Question: I am trying to schedule tasks based on the time they take and the time available for the different days. Here is the code that is partially working:
'''
Sub Scheduling()
Dim Times As Worksheet
Dim tLR, r, c As Long
Set Times = Worksheets("Times")
tLR = Times.Range("C" & Times.Rows.Count).End(xlUp).row + 1
c = 10
For r = 18 To tLR
If Cells(r, 8).Value > Cells(17, c) Then
If Cells(8, c) > Cells(r, 7) Then
Cells(r, 9).Value = Cells(17, c).Value
Cells(r, c).Value = Cells(r, 7).Value
End If
End If
c = c + 1
Next
End Sub
'''
It is not correctly checking the available times and just enters it to the next column that has no times entered on it. I will also give you a screen shot of what is happening.
If you have any queries feel free to ask me.
Thanks in advance for your time helping me.

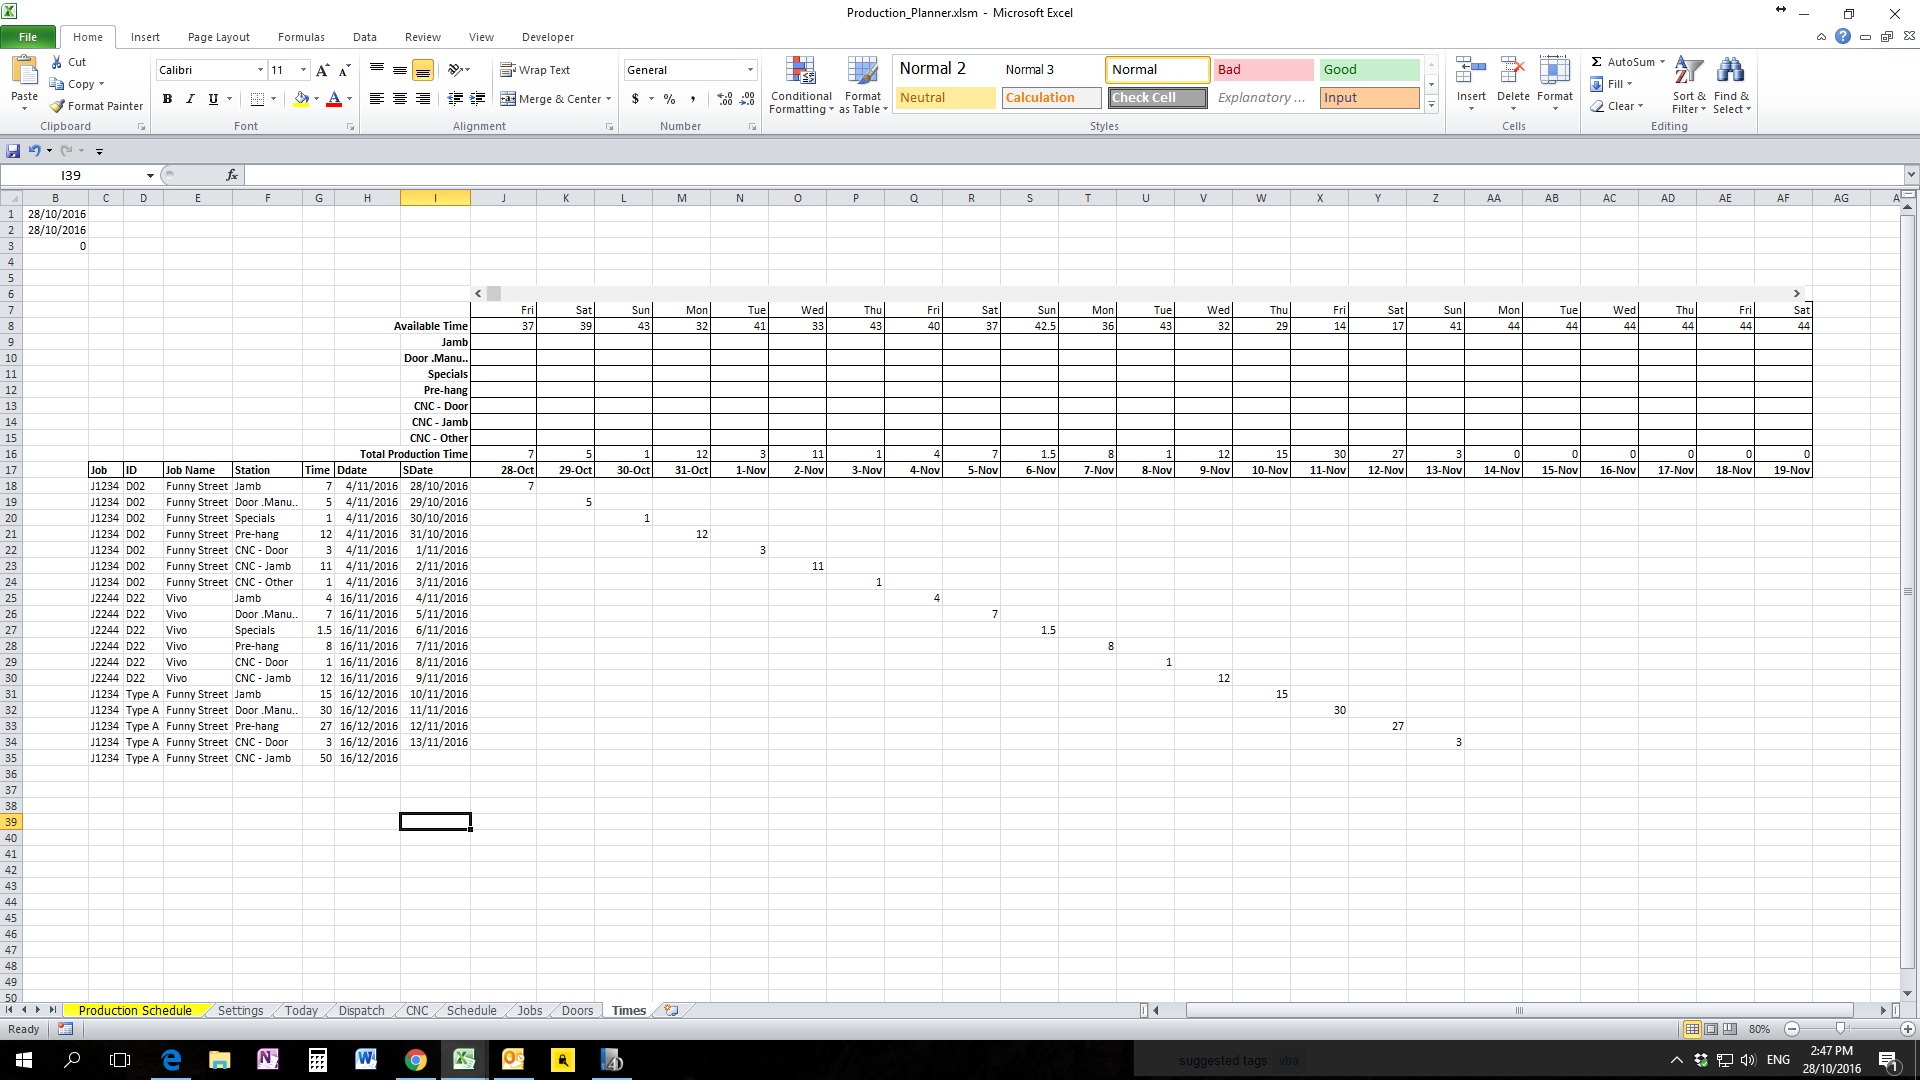
Answer: I think this is at least a to fixing your issues:
'''
Sub Scheduling()
Dim Times As Worksheet
Dim tLR As Long, r As Long, c As Long
Set Times = Worksheets("Times")
tLR = Times.Range("C" & Times.Rows.Count).End(xlUp).row
For r = 18 To tLR
c = 10
Do While Cells(17, c).Value <> ""
If Cells(r, 8).Value > Cells(17, c).Value Then
If Cells(8, c).Value > Cells(r, 7).Value Then
Cells(r, 9).Value = Cells(17, c).Value
Cells(r, c).Value = Cells(r, 7).Value
Exit Do
End If
End If
c = c + 1
Loop
Next
End Sub
'''
---
'''
Sub Scheduling()
Dim Times As Worksheet
Dim tLR As Long, r As Long, c As Long
Dim timeReq As Double
Set Times = Worksheets("Times")
tLR = Times.Range("C" & Times.Rows.Count).End(xlUp).row
For r = 18 To tLR
c = 10
Cells(r, 9).Value = ""
timeReq = Cells(r, 7).Value
Do While Cells(17, c).Value <> ""
If Cells(r, 8).Value > Cells(17, c).Value Then
If Cells(8, c).Value > 0 Then
If Cells(r, 9).Value = "" Then
Cells(r, 9).Value = Cells(17, c).Value
End If
If Cells(8, c).Value >= timeReq Then
Cells(r, c).Value = timeReq
Exit Do
Else
timeReq = timeReq - Cells(8, c).Value
Cells(r, c).Value = Cells(8, c).Value
End If
End If
End If
c = c + 1
Loop
Next
End Sub
'''
I haven't tested that code, but I think it will be right.
---
This relies on formulae in cells J9:AF15 which will calculate the available time per station. For testing purposes I used put a formula in J9 of '=7-SUMIF($F$18:$F$50,$I9,J$18:J$50)' and then copied that to the whole range.
'''
Sub Scheduling()
Dim Times As Worksheet
Dim tLR As Long, r As Long, c As Long, s As Long
Dim timeReq As Double
Dim rng As Range
Set Times = Worksheets("Times")
tLR = Times.Range("C" & Times.Rows.Count).End(xlUp).Row
For r = 18 To tLR
'Set row number that contains remaining time for this day for this station
Set rng = Range("I9:I15").Find(What:=Cells(r, "F").Value)
If rng Is Nothing Then
'Invalid station entered
MsgBox "Row " & r & ": Unrecognised station"
Else
s = rng.Row
'Initialise which column to start processing at
c = 10
'Reset start date
Cells(r, 9).Value = ""
'Set a temporary variable to keep track of how much more
' time we need to allocate
timeReq = Cells(r, "G").Value
'Loop through each day
Do While Cells(17, c).Value <> ""
If Cells(r, "H").Value > Cells(17, c).Value Then
If Cells(s, c).Value > 0 Then
'Set start date if not already set
If Cells(r, "I").Value = "" Then
Cells(r, "I").Value = Cells(17, c).Value
End If
'Check how much time can be used
If Cells(s, c).Value >= timeReq Then
'We have plenty of time, so assign all to this day
Cells(r, c).Value = timeReq
'No more to process, so go to the next row
Exit Do
Else
'Can't fit everything into this day, so work out how much
'we need to carry forward to another day
timeReq = timeReq - Cells(s, c).Value
'Allocate all remaining time for this day to this task
Cells(r, c).Value = Cells(s, c).Value
End If
End If
Else
'See if we have hit the due date without yet allocating all the time
MsgBox "Row " & r & ": Cannot be scheduled by the due date"
End If
'move to the next day
c = c + 1
Loop
End If
Next
End Sub
'''